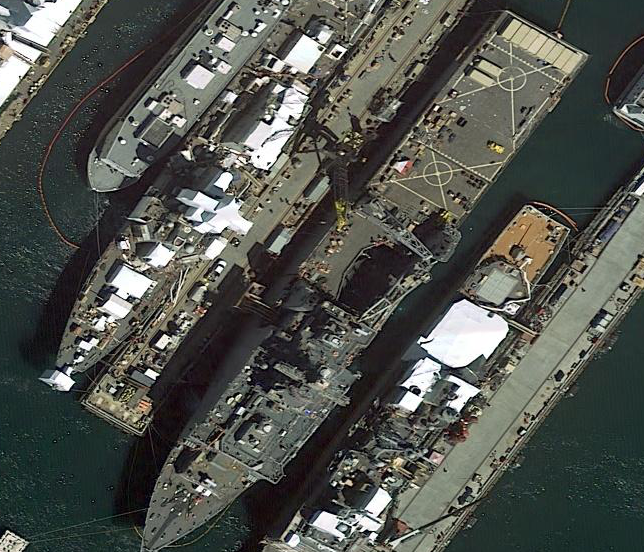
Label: combat